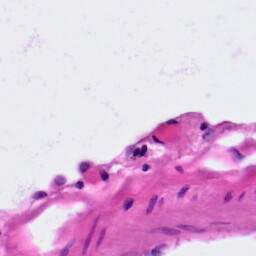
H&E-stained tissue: Lung